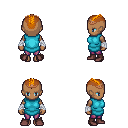
a pixel art fantasy rpg character, female body template, human, dark skin, teal tunic, magenta pants, dark blonde short mohawk hairstyle, bronze tiara, white cloth bandages, maroon shoes, four views (front, back, left, right), 2x2 character sprite sheet, small pixel art, hard edges, no anti-aliasing